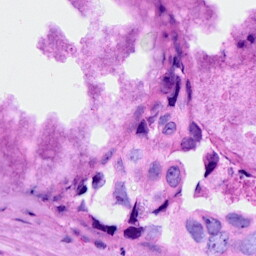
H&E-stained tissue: Breast